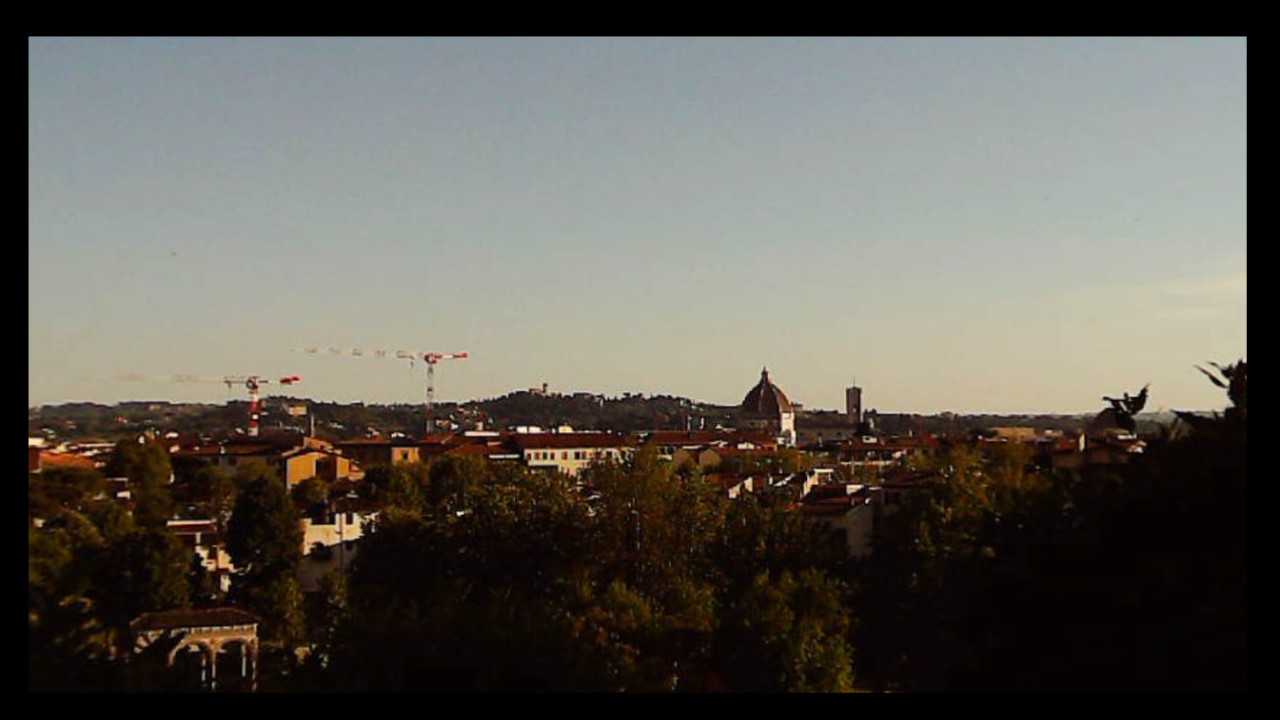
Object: Betafpv air75